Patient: sex F, age 63
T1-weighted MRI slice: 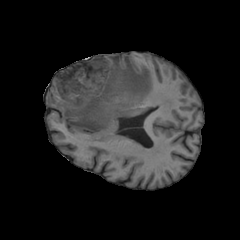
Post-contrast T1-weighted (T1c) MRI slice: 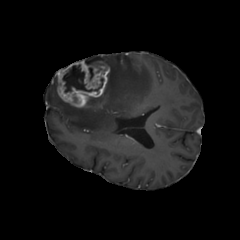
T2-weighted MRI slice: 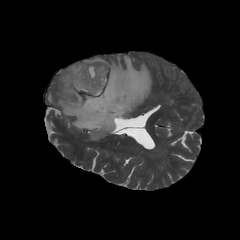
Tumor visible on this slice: yes
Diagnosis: Glioblastoma, IDH-wildtype
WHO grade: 4